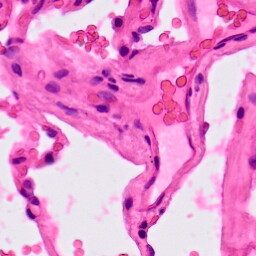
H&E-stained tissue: Lung